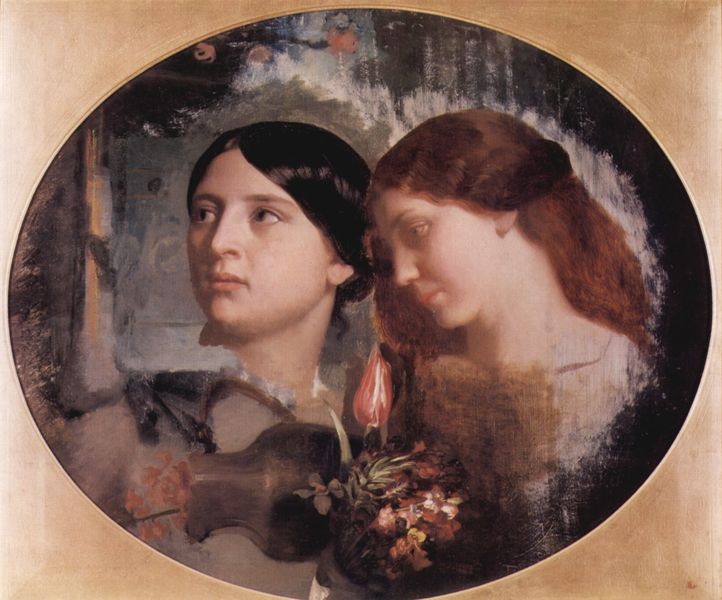
Titel: Zwei Frauen mit Blumenstrauß
Künstler: Charles Gleyre
Standort: Lausanne
Institution: Musée Cantonal des Beaux-Arts
Schlagwörter: baum, gemälde, haut, kopf, mann, bäume, frauen, grün, mädchen, blume, blumen, braun, damen, fenster, frau, frisur, grau, haar, hintergrund, kleid, köpfe, mund, nase, ohr, orange, profil, schwarz, skizze, weiss, blick, blüte, blüten, rot, ornament, schleife, symbolismus, gesichter, jung, augen, gesicht, kragen, lang, rahmen, bild, bildnis, hals, portrait, porträt, ferne, stamm, gewand, haare, paar, musik, pflanzen, hald, locken, ohren, rosa, sanftmut, scheitel, wald, zart, kreis, oval, rund, henkel, krug, stillleben, vase, zwei, studie, kette, nebel, rand, jugendstil, weiblich, zwei frauen, ernst, melancholisch, strauss, wange, liegend, gesteck, blumenstrauss, schwestern, tulpe, doppelbildnis, doppelportrait, portait, leinwand, schwester, entwurf, kranz, unvollendet, geige, gekämmt, knospe, sehnsucht, romantisch, introvertiert, schwartz, präraffaeliten, hochzeit, fresko, anlehnen, unfertig, porträit, fraune, freundinnen, passepartout, gekippt, doppelbild, lange, rossetti, feminilität, beschaedigt, passpartou, schoenheitsideal, stauß, strausss, übermalt, 2 frauen, porträüt, zwe